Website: macys
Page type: billing-address
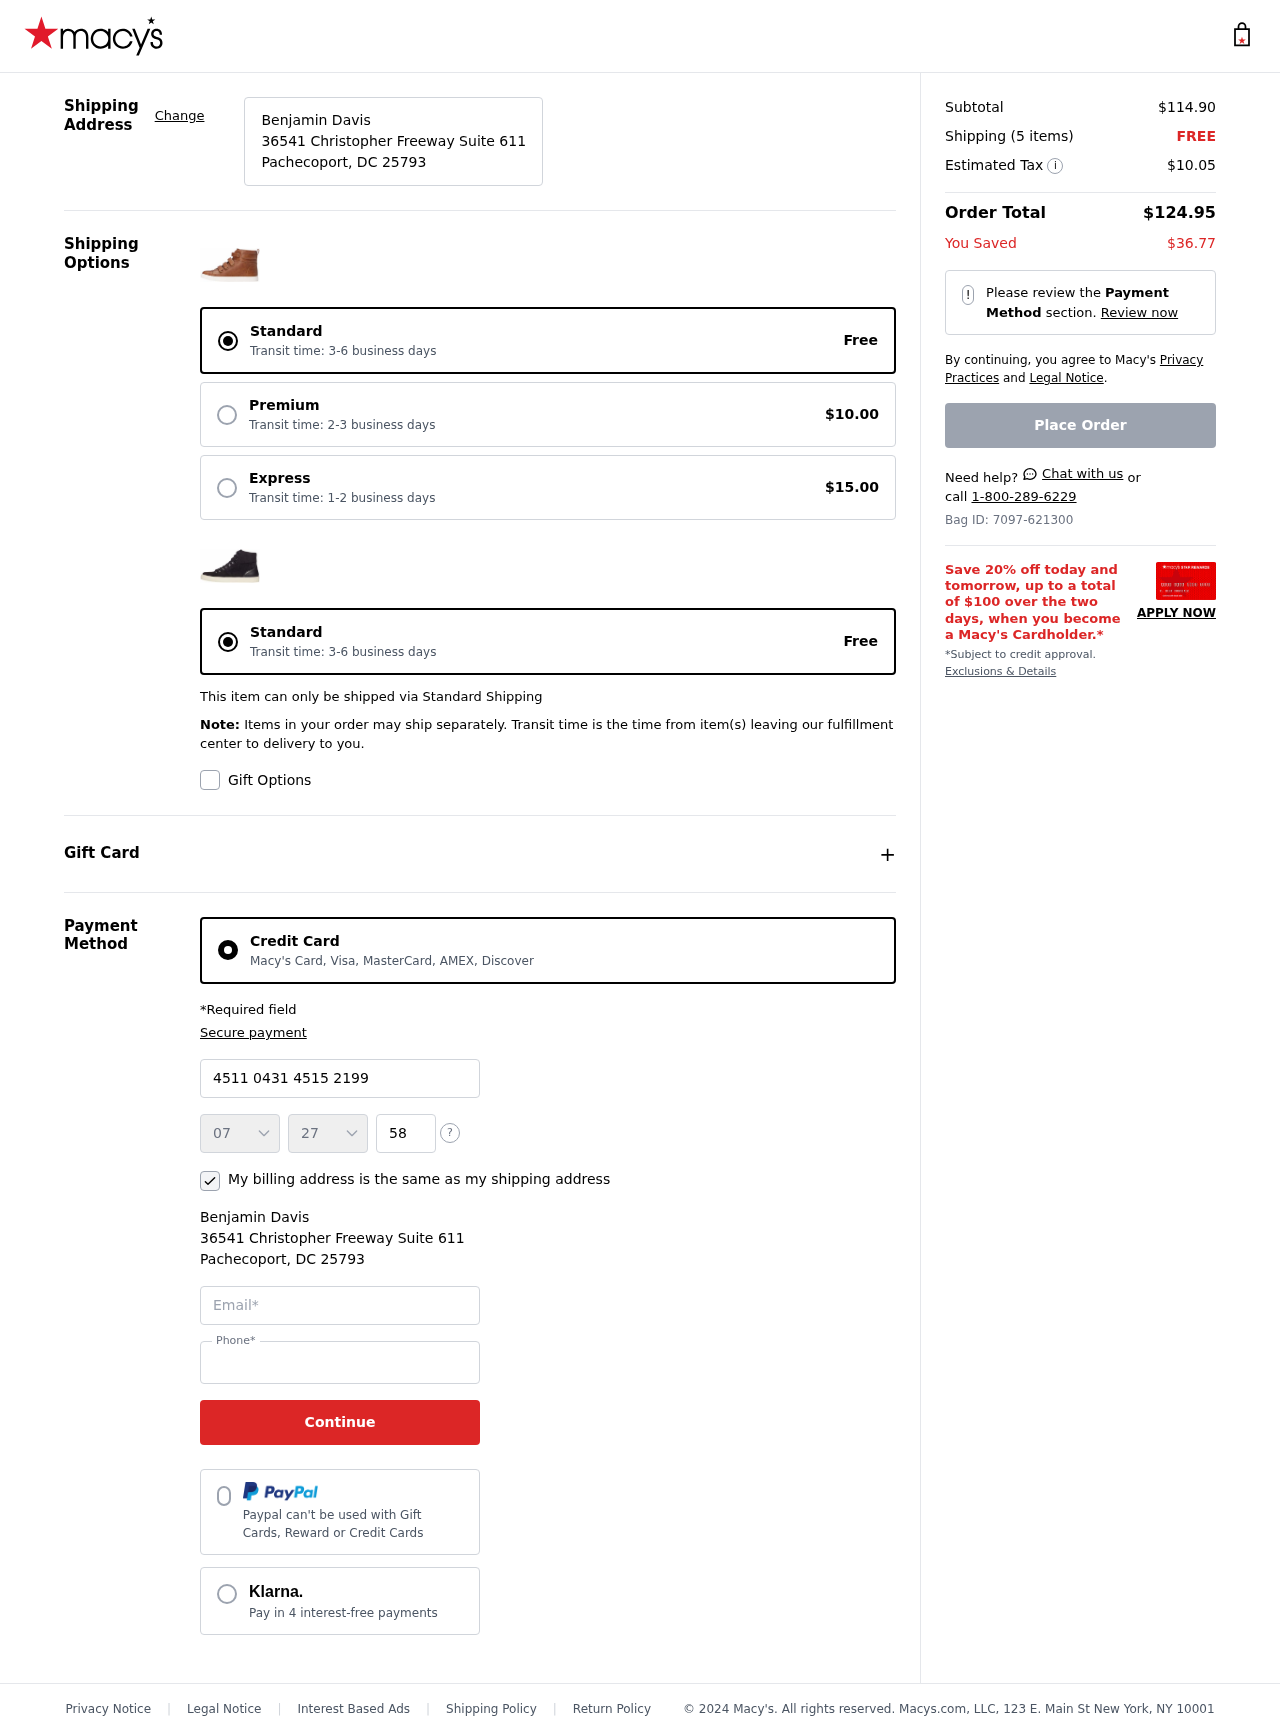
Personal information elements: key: PII_CARD_CVV
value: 588
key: PII_CARD_EXPIRY_MONTH
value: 07
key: PII_CARD_EXPIRY_YEAR
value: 27
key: PII_CARD_NUMBER
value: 4511 0431 4515 2199
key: PII_CITY_STATE_ZIP
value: Pachecoport, DC 25793
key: PII_EMAIL
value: benjamindavis@yahoo.com
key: PII_FULLNAME
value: Benjamin Davis
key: PII_PHONE
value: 4446319609
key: PII_STREET
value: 36541 Christopher Freeway Suite 611
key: PII_FULLNAME2
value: Benjamin Davis
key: PII_CITY
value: Pachecoport
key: PII_STATE
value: DC
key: PII_STATE_ABBR
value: DC
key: PII_POSTCODE
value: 25793
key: PII_POSTCODE_FULL
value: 25793
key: PII_CITY_STATE
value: Pachecoport, DC
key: PII_POSTCODE_NUMERIC
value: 25793
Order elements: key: ORDER_SUBTOTAL
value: $114.90
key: ORDER_NUM_ITEMS
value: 5
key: ORDER_SHIPPING_COST
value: FREE
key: ORDER_TAX
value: $10.05
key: ORDER_TOTAL
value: $124.95
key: ORDER_SAVINGS
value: $36.77
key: ORDER_ID
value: Bag ID: 7097-621300